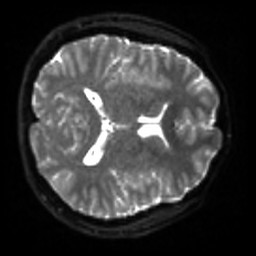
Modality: sbref
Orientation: axial
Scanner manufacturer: siemens
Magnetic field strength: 3 T
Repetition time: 4 s
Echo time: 0.0594 s